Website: home-depot
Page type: account-selection
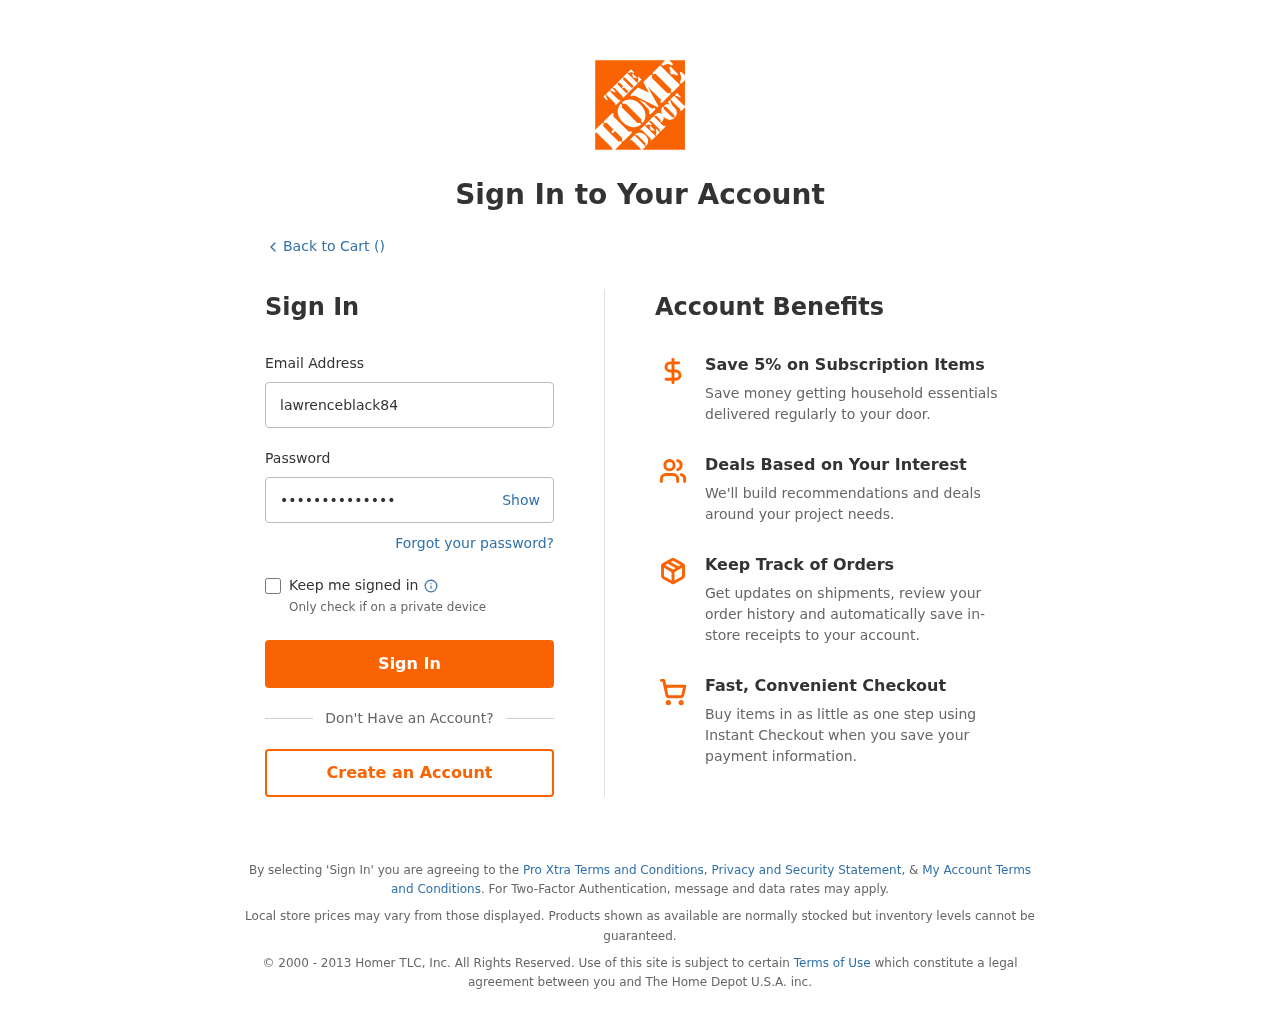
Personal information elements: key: PII_LOGIN_USERNAME
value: lawrenceblack84